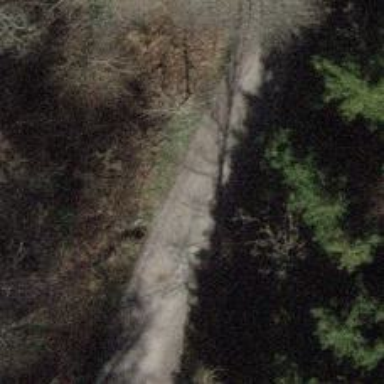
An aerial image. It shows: Track with compacted grade1 surface.